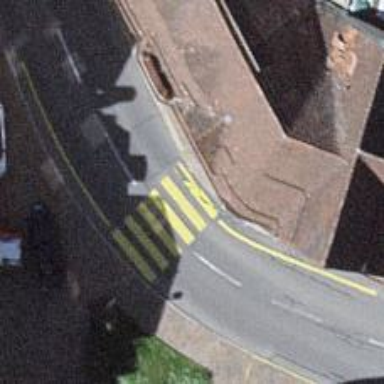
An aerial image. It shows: Uncontrolled road crossing.